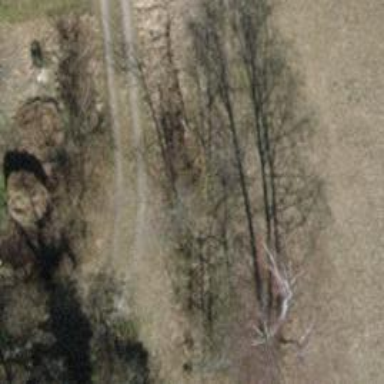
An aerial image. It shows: Ditch in the surroundings.